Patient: sex F, age 58
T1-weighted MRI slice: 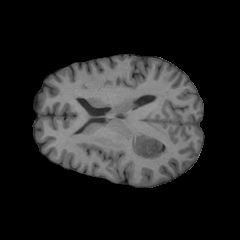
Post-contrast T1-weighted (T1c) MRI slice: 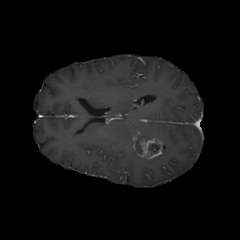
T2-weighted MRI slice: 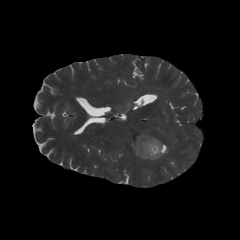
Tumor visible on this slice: yes
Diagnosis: Glioblastoma, IDH-wildtype
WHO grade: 4